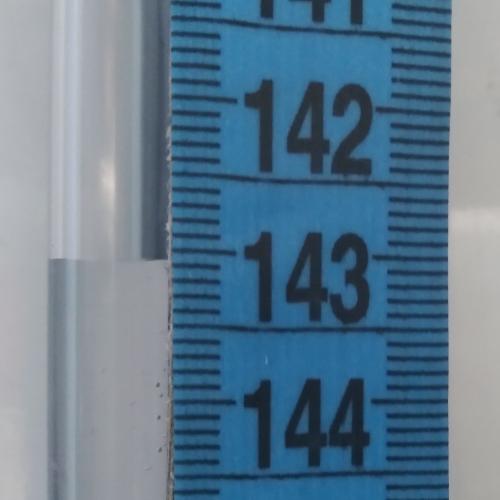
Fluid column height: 143.1 cm